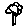
Label: flower